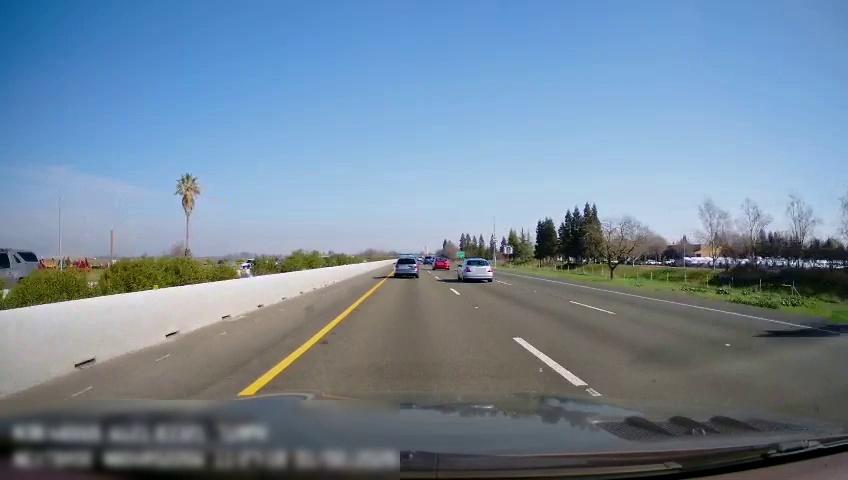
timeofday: Day
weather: Sunny
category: Drivable Space
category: Vehicles | SUV
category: Vehicles | Car
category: Vehicles | SUV
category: Vehicles | Car
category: Vehicles | Car
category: Vehicles | SUV
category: Lanes | Current Lane
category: Lanes | Current Lane
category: Lanes | Alternate Lane
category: Lanes | Alternate Lane
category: Traffic | Signs